Question: I'm using Matplot to plot a graph inside the Tkinter GUI. Could someone maybe tell me how to get rid of the external frame (in grey/or black when not activated) that is automatically created?
Here is a picture of my graph

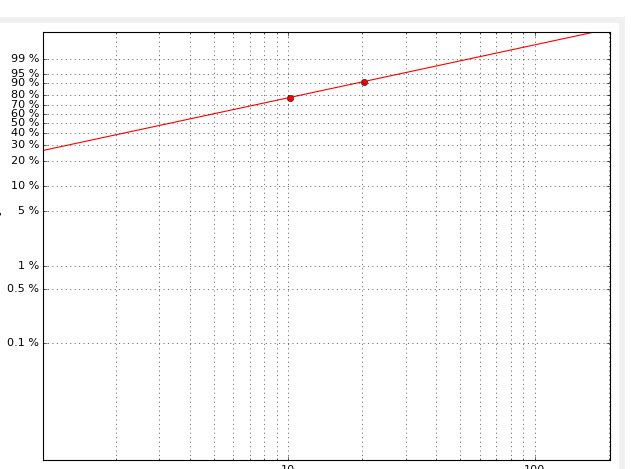
Answer: change the highlightthickness and borderwidth of the underlying canvas.
something like:
'''
frame = Frame(master)
fig = Figure(**options)
figagg = FigureCanvasTkAgg(fig, frame)
canvas = figagg.get_tk_widget()
canvas.config(bd=0, highlightthickness=0) # <---
canvas.pack(expand=1, fill='both')
'''